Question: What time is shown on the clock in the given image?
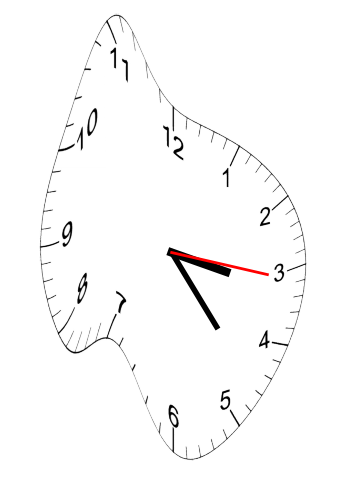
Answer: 03:23:16